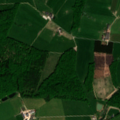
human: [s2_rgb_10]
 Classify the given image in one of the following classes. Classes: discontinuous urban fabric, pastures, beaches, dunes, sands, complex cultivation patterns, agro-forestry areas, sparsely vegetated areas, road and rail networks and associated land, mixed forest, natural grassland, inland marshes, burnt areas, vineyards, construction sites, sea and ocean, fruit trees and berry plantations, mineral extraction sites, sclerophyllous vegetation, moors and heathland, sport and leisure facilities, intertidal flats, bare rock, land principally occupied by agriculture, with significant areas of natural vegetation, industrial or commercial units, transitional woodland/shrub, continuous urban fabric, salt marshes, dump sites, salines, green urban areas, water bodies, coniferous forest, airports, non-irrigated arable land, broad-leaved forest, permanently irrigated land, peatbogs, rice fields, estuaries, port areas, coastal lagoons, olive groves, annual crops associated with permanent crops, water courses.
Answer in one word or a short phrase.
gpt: pastures, complex cultivation patterns, broad-leaved forest